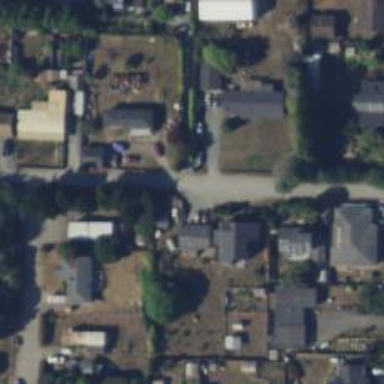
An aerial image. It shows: Residential road.